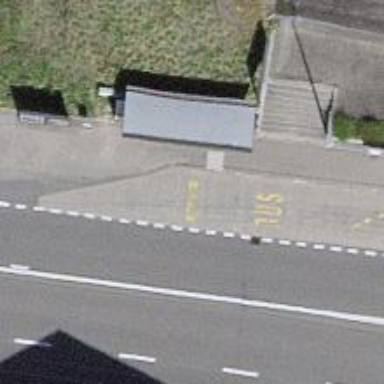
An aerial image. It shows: Sidewalk leading to public transport platform.